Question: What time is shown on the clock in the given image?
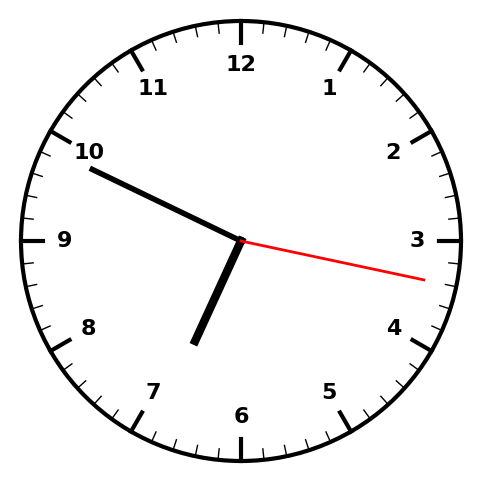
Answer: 06:49:17